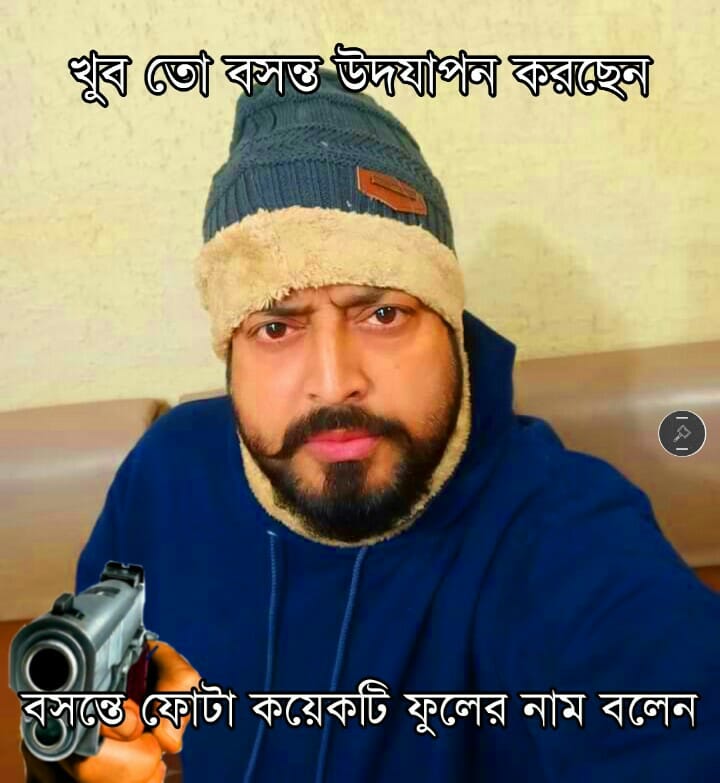
Caption:  খুব তো বসন্ত উদযাপন করেছেন     বসন্তে ফোটা কয়েকটি ফুলের নাম বলেন
Label: non-hate